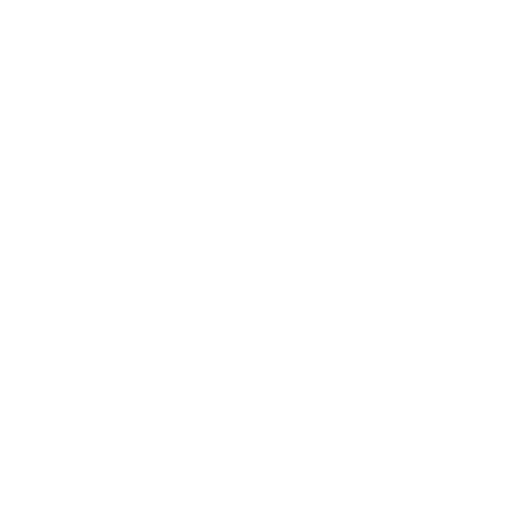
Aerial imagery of bar in Maine named Cold Ledge containing only open water